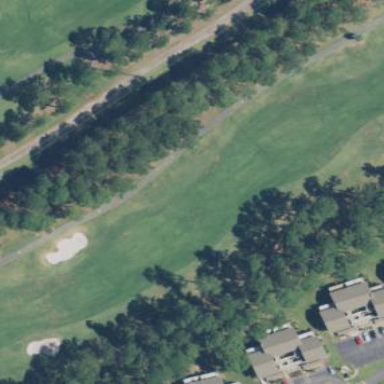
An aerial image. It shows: Grassy area designated as golf fairway.